Question: What are the differences between these different Execution environments I'm seeing in Eclipse? It seems they're all under the same JDK version. I'm particularly interested in:
- -

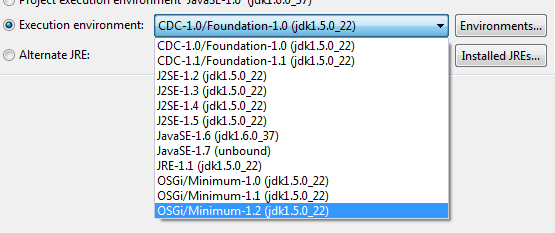
Answer: <URL> should answer your question:
> Execution environments (EEs) are symbolic representations of JREs. For
example, rather than talking about a specific JRE, with a specific
name at a specific location on your disk, you can talk about the
J2SE-1.4 execution environment. The system can then be configured to
use a specific JRE to implement that execution environment.
Execution environments are relevant both to development (compile) time and runtime.